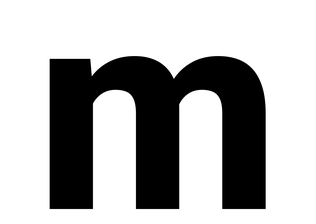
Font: Roboto_ExtraBold